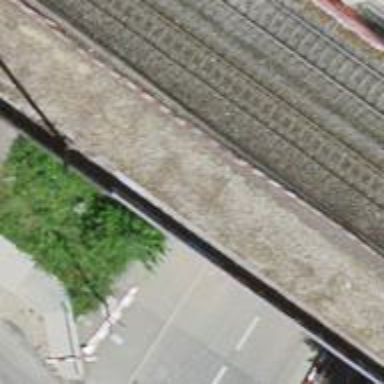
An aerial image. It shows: Light rail railway line with electrified contact line running along embankment.